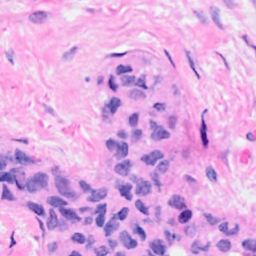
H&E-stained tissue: Breast